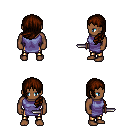
a pixel art fantasy rpg character, male body template, human, dark skin, chain tabard jacket, gold greaves, brown left-swept hairstyle, dagger, four views (front, back, left, right), 2x2 character sprite sheet, small pixel art, hard edges, no anti-aliasing